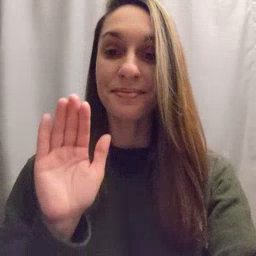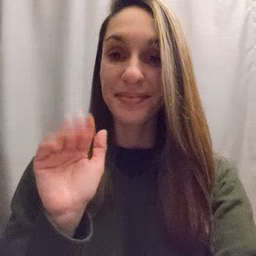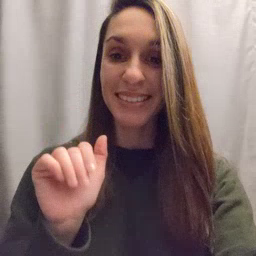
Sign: bye